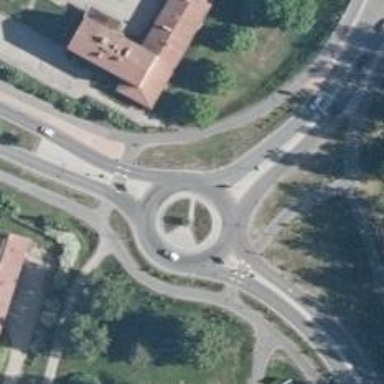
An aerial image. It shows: Secondary road with asphalt surface leading to roundabout.